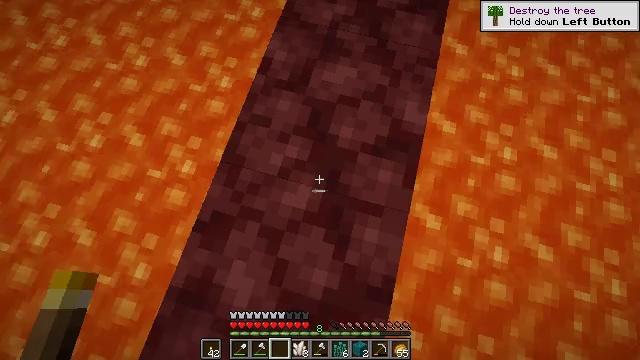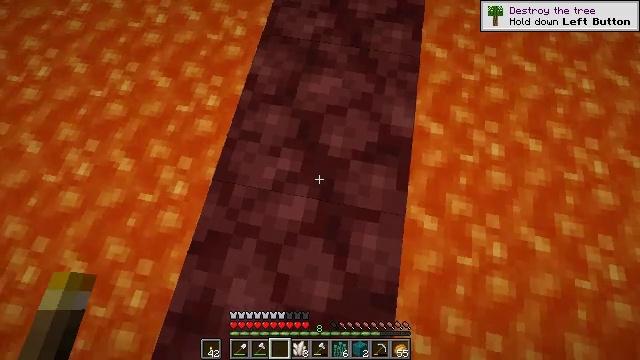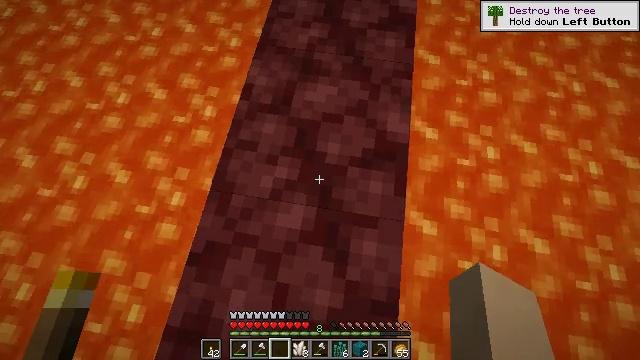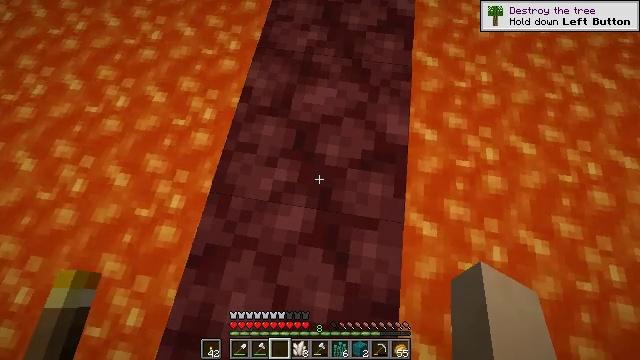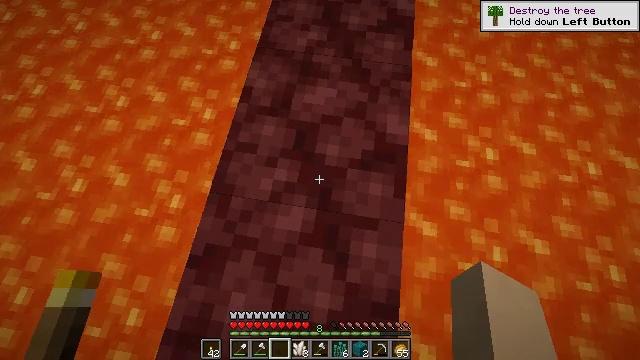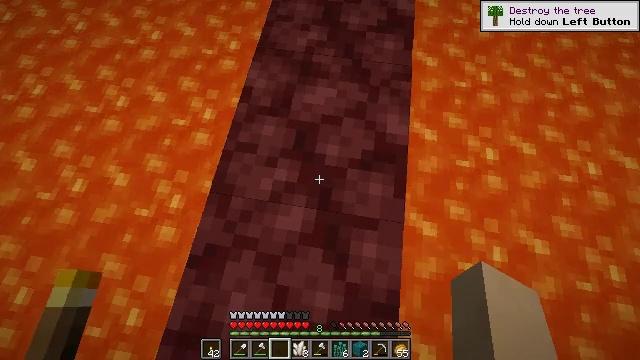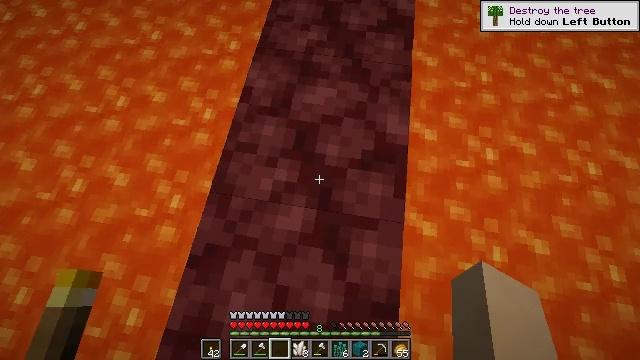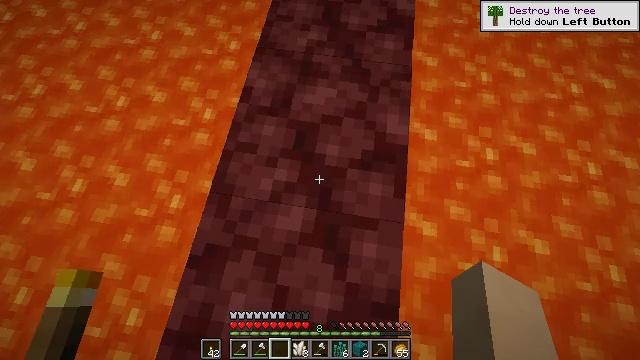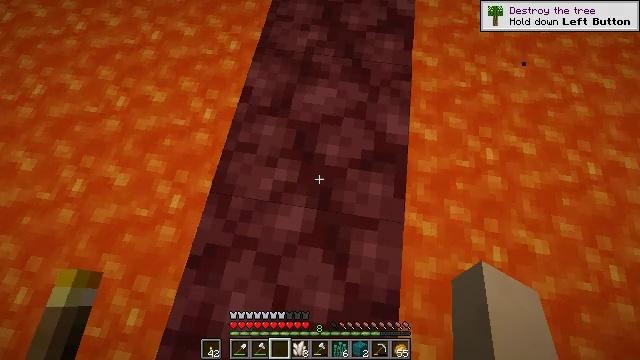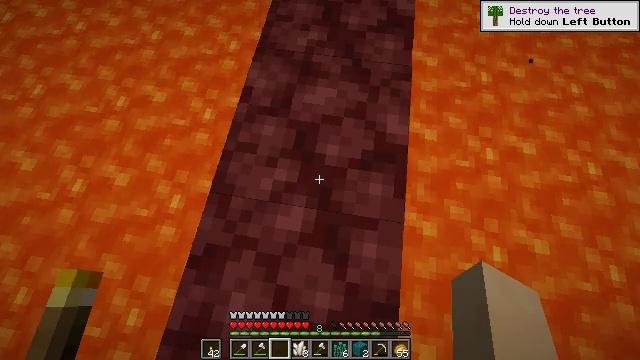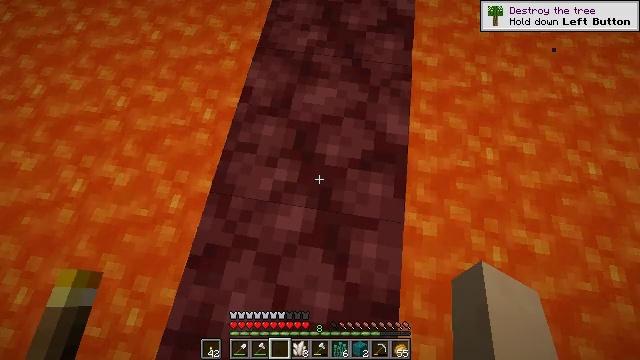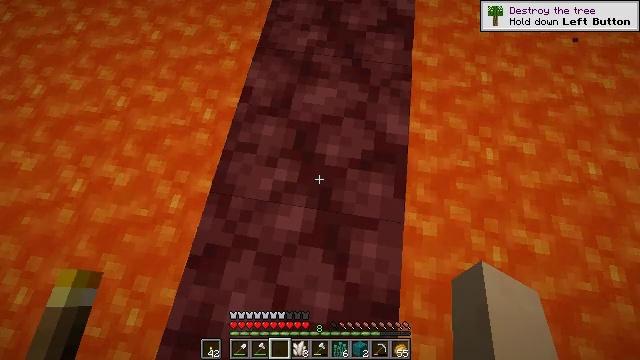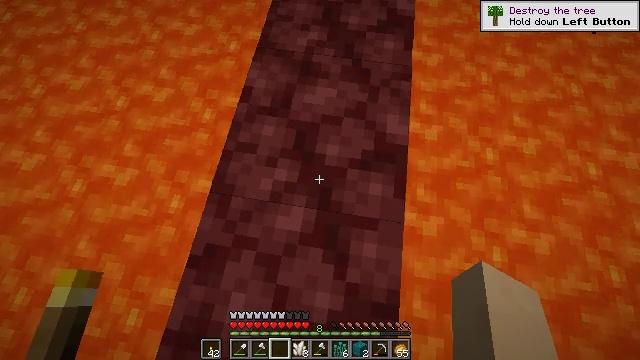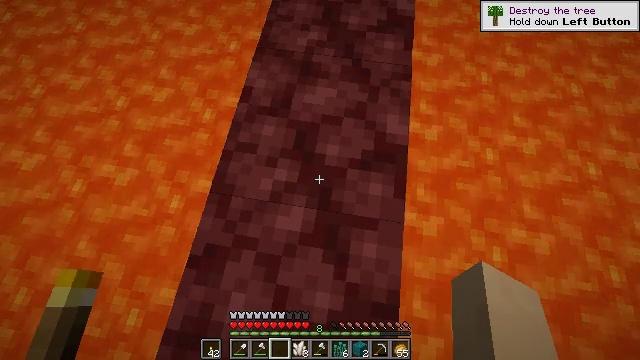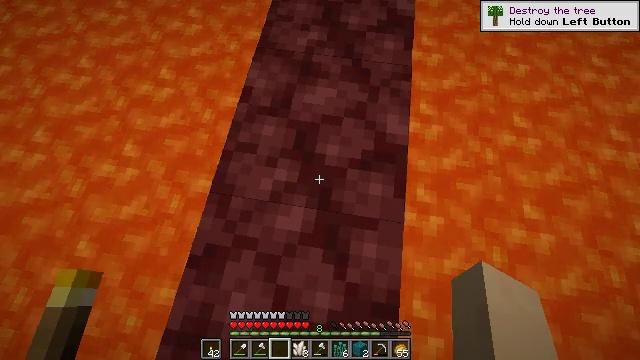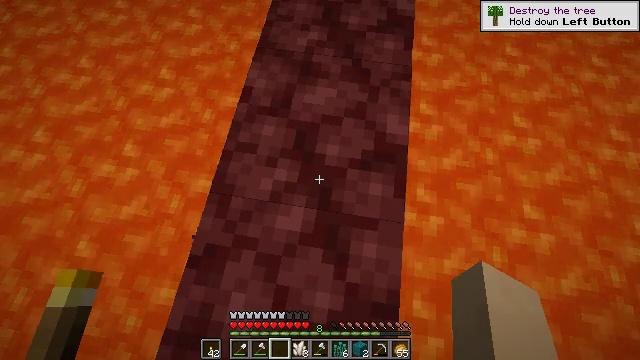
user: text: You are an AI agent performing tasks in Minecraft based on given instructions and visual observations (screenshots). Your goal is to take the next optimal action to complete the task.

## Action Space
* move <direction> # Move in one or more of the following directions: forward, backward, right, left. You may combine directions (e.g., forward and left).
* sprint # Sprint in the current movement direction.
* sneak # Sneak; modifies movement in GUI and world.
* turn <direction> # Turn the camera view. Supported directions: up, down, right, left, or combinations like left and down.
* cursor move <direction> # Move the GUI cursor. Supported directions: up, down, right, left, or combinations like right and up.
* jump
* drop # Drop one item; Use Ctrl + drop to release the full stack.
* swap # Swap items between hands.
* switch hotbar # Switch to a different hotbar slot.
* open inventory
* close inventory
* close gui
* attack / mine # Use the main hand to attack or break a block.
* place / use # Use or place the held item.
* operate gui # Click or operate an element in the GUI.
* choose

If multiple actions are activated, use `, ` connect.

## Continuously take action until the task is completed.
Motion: motion action
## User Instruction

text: Get warped nylium by digging.
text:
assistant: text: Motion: sneak, turn right and up
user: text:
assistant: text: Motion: sneak, turn right and up
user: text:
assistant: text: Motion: sneak
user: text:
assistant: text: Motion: sneak
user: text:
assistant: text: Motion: sneak
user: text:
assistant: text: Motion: sneak
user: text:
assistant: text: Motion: sneak
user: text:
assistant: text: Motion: sneak
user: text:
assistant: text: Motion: sneak
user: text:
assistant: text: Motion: sneak
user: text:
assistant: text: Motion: sneak
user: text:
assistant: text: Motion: sneak
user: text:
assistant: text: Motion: sneak
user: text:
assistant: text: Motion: sneak
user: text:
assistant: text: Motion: sneak
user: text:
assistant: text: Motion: sneak
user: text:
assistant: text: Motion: sneak
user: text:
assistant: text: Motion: sneak
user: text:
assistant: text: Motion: sneak
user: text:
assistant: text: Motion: sneak
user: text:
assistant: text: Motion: sneak
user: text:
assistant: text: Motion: sneak
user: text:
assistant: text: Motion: sneak
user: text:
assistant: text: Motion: sneak
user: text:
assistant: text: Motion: move forward, sneak, turn up
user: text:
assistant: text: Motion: move forward, sneak, turn up
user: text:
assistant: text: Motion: move forward, sneak, turn up
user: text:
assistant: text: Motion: move forward, sneak, turn up
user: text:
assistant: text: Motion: move forward
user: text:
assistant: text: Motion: move forward